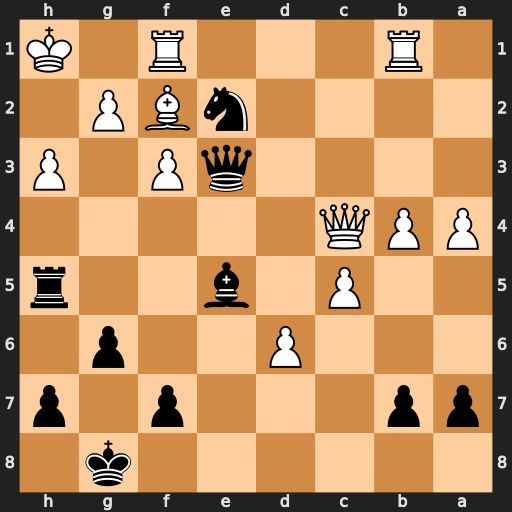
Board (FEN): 6k1/pp3p1p/3P2p1/2P1b2r/PPQ5/4qP1P/4nBP1/1R3R1K
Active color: b
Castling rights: -
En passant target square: -
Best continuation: Rxh3+ gxh3 Qxf3#